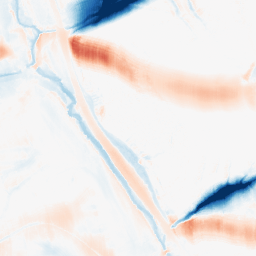
Category: morphological
Decomposition family: morphological_ellipse
Decomposition parameters: operation: average
width: 50
height: 20
Upsampling method: regularized
Upsampling parameters: scale: 4
lambda_reg: 0.001
Upsampling scale: 4